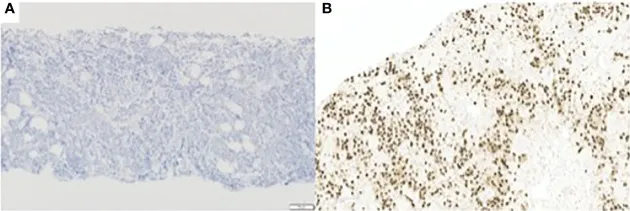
(B) AR immunohistochemistry. 200x, showing positive staining of tumor cells.
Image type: pathology (immunostaining)